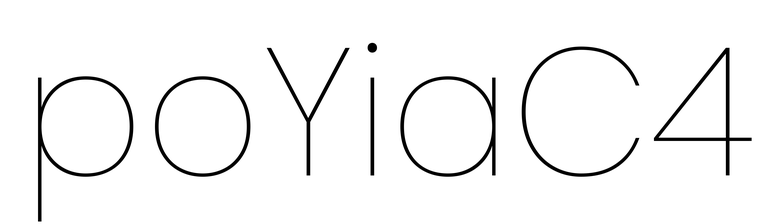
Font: Poppins-Thin